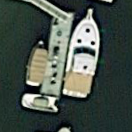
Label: civil